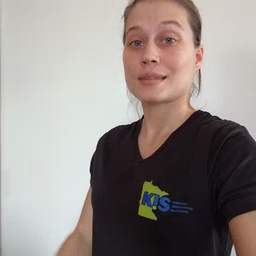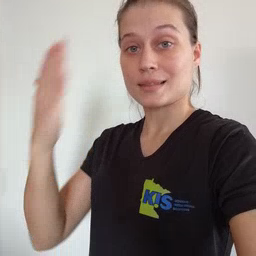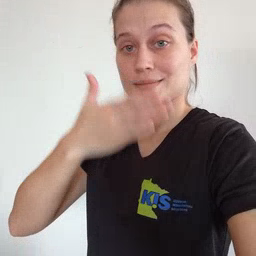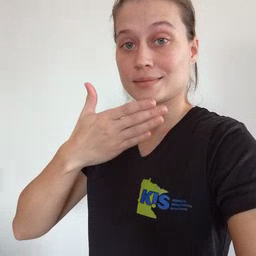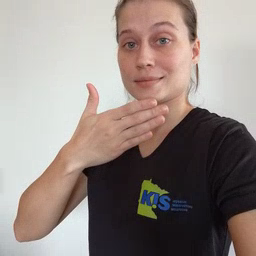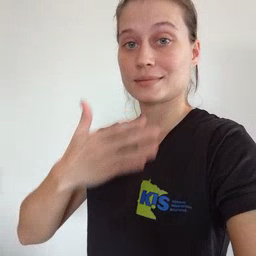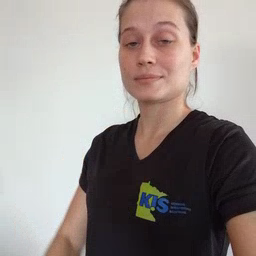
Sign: night